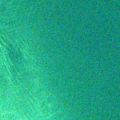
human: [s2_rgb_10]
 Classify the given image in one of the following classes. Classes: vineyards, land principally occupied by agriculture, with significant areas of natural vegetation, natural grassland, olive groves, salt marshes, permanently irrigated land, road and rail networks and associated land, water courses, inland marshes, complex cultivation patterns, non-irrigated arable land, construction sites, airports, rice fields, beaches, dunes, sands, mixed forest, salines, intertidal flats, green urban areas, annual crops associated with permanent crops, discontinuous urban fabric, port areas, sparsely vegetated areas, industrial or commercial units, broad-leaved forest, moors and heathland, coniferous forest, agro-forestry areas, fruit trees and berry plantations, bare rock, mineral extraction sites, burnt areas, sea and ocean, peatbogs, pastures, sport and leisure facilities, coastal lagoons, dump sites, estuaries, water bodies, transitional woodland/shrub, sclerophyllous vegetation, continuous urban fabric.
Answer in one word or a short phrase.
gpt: sea and ocean